Aerial crown-view tile of a tropical tree (Barro Colorado Island, Panama), acquired 20250124:
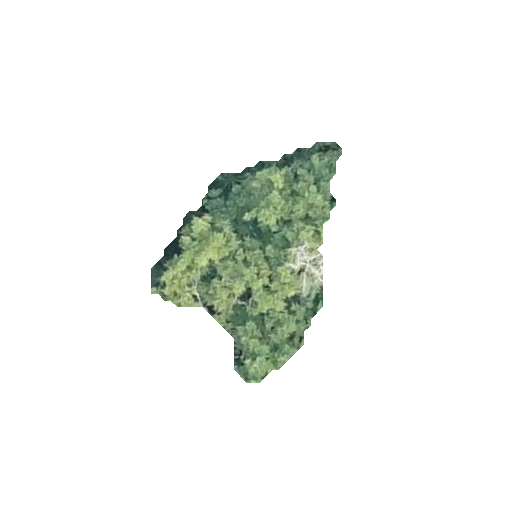
Species: Alseis blackiana
GBIF accepted scientific name: Alseis blackiana
Crown area: 39.222 m²